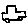
Label: car